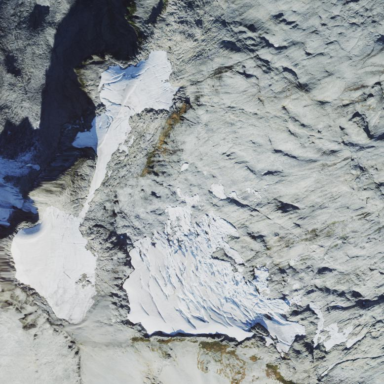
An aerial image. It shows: Stunning view of glacier.